Field crop: maize
Growth stage: 1
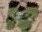
Species: chenopodium